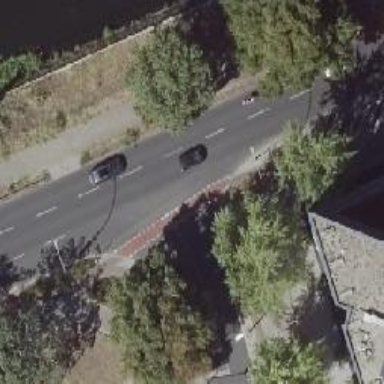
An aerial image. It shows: Uncontrolled road crossing with markings.